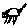
Label: cat